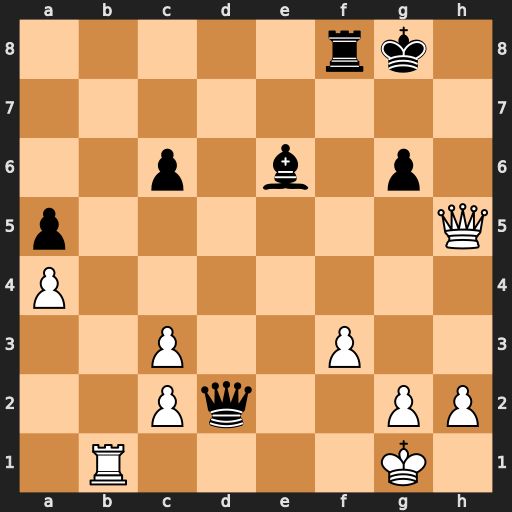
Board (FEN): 5rk1/8/2p1b1p1/p6Q/P7/2P2P2/2Pq2PP/1R4K1
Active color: w
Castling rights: -
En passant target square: -
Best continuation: Qxg6+ Kh8 Qxe6